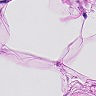
Metastatic tissue present: no